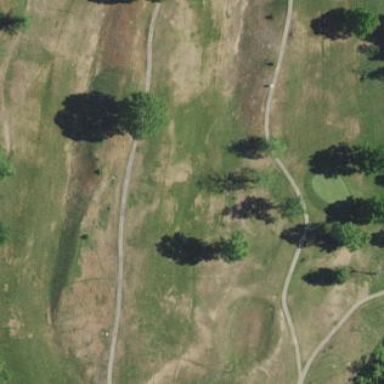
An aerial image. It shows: Golf fairway surrounded by grass.